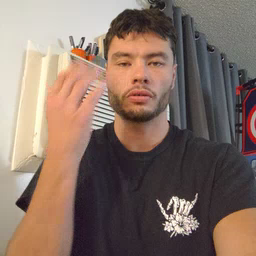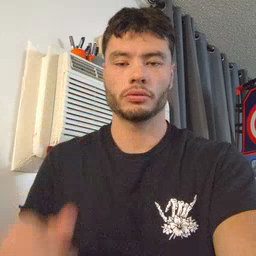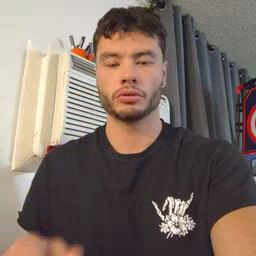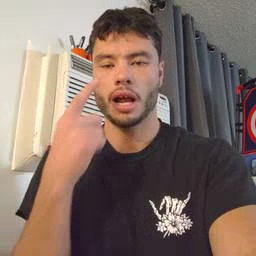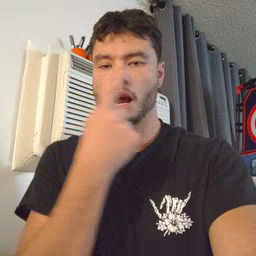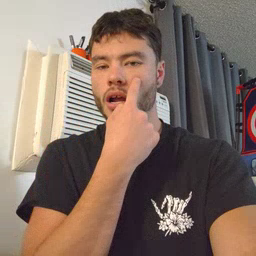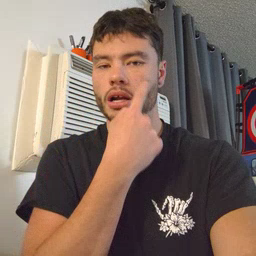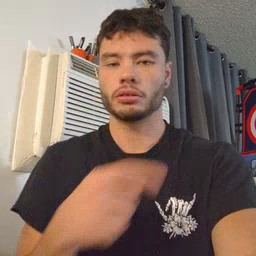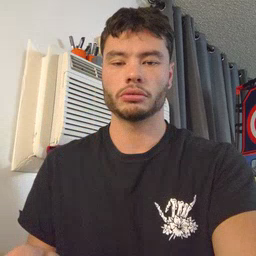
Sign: eye